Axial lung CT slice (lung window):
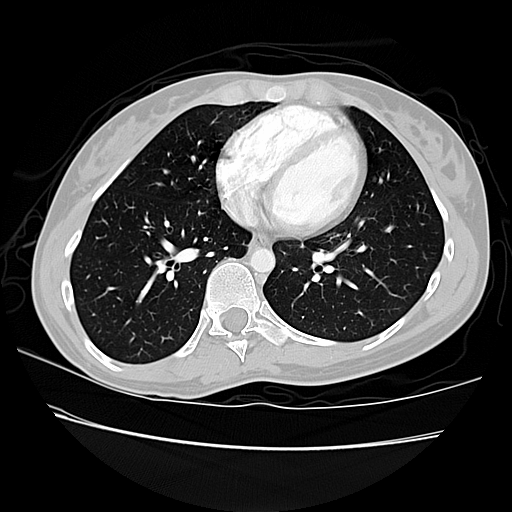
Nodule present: no